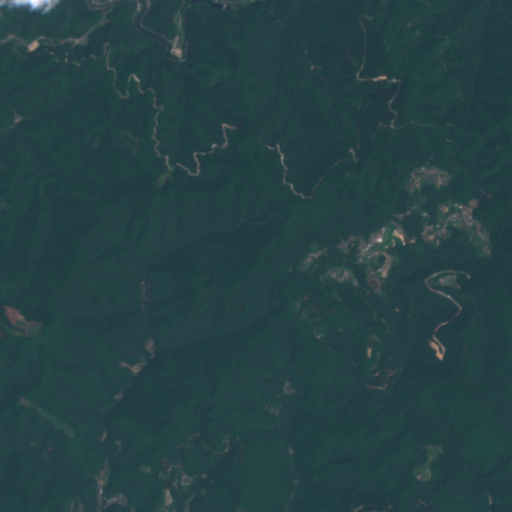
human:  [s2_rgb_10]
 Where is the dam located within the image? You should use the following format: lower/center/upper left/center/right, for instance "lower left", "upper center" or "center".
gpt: The dam is located in the lower right of the image.
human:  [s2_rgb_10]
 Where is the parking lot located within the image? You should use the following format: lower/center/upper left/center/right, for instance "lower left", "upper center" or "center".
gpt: The parking lot is located in the center right of the image.
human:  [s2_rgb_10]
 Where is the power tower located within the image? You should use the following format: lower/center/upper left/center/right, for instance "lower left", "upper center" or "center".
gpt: The power tower is located in the lower left of the image.
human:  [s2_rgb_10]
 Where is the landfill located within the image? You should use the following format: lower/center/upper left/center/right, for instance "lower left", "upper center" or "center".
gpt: There is no landfill in the image.